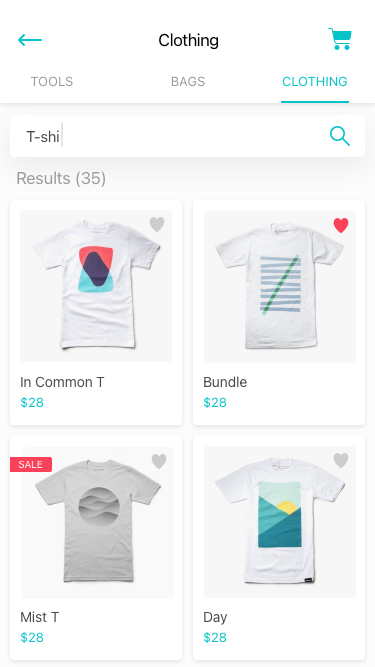
Text in this UI design:
Day
$28
Mist T
$28
Sale
Bundle
$28
In Common T
$28
Tools
Bags
Clothing
Clothing
T-shi
Results (35)